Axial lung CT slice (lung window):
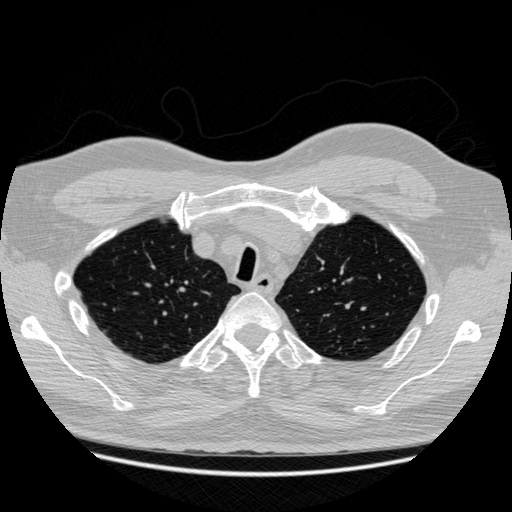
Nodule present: no